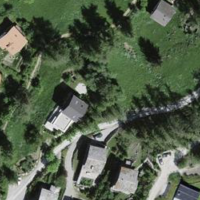
EUNIS habitat code: 41
Species observed at this site:
Petasites albus
Sorbus aucuparia